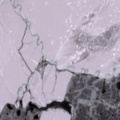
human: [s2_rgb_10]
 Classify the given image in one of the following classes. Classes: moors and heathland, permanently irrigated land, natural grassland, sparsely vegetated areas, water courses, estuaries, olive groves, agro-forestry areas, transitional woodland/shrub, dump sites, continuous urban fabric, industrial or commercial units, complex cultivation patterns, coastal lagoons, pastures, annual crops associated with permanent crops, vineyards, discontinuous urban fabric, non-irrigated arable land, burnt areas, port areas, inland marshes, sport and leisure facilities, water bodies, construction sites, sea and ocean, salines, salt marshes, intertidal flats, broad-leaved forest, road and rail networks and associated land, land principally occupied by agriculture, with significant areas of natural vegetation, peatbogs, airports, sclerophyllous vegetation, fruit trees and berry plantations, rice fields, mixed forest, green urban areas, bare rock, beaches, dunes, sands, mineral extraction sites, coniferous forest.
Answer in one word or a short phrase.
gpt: sea and ocean